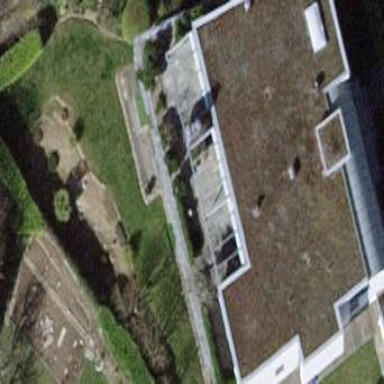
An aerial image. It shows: Building with flat roof.